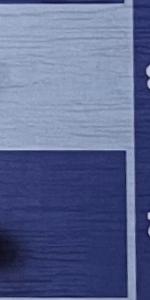
Label: Empty